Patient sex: M
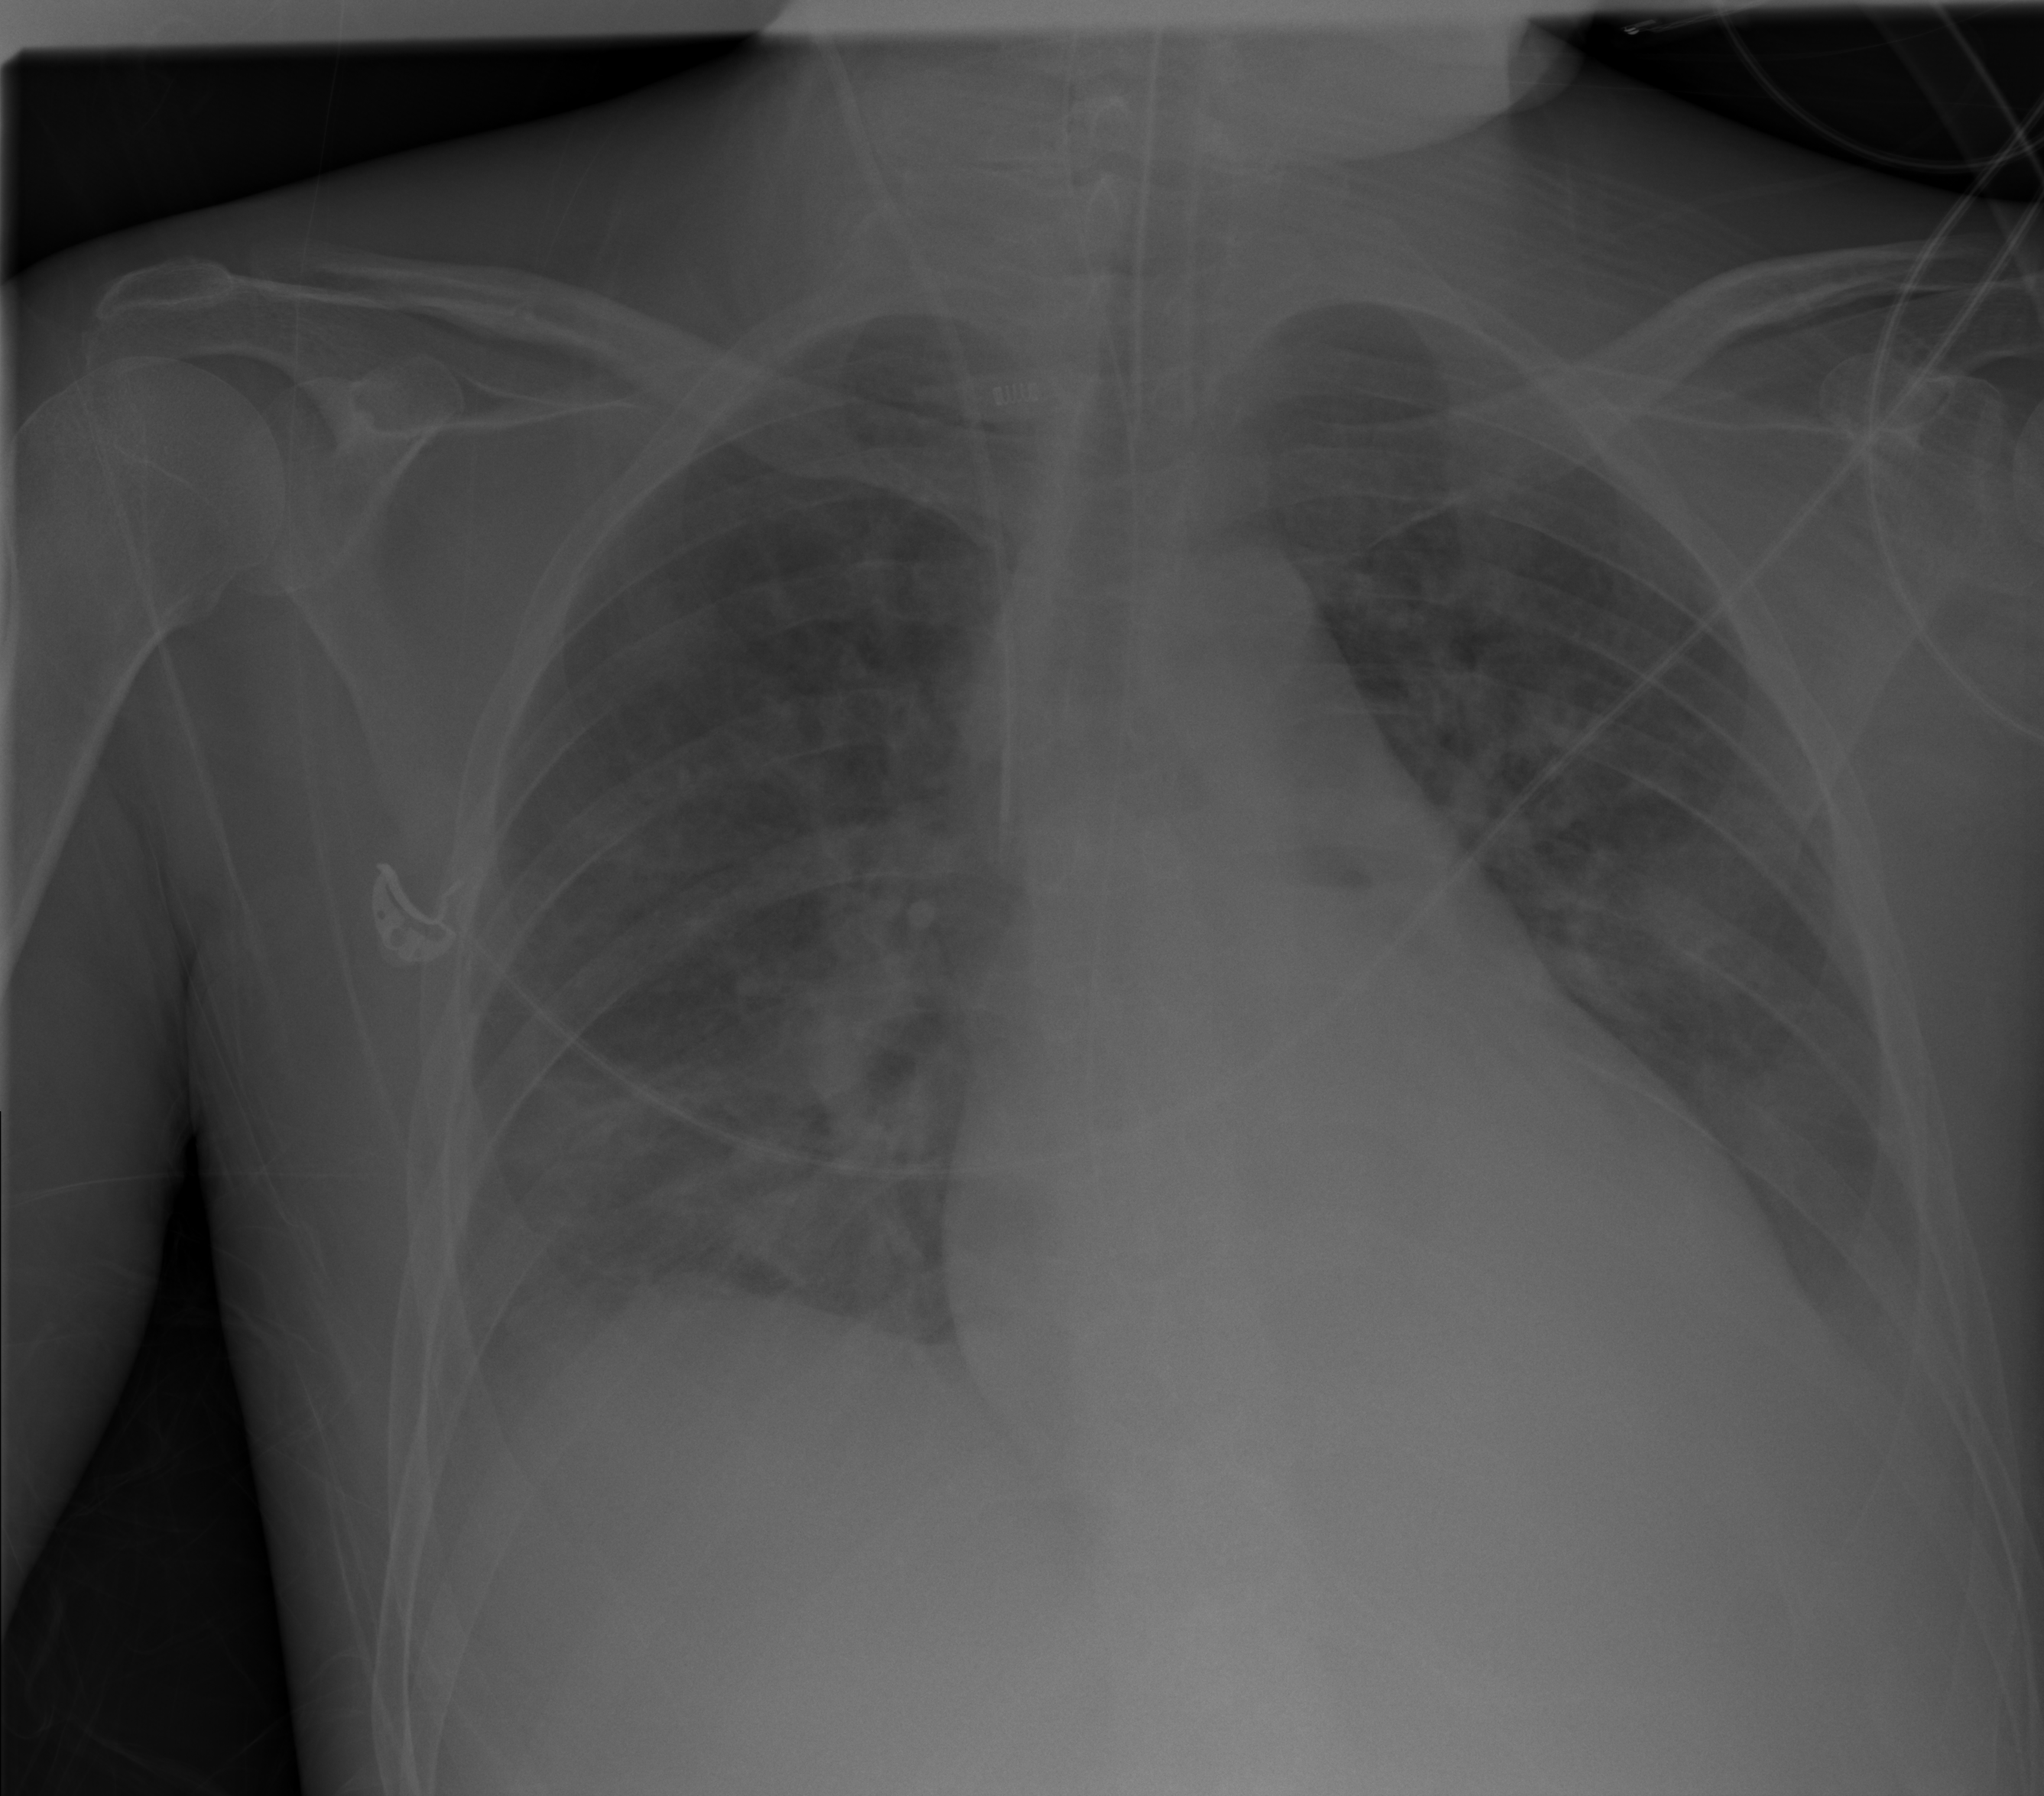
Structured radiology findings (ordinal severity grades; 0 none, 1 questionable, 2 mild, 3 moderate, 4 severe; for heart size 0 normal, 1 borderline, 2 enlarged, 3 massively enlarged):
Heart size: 2
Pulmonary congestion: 3
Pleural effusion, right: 1
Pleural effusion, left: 1
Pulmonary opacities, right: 2
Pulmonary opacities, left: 2
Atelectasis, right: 2
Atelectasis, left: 2